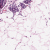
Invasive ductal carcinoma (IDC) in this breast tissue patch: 0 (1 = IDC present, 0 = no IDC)